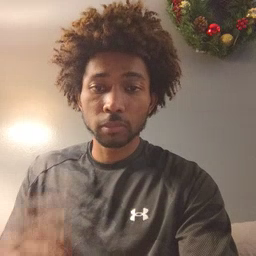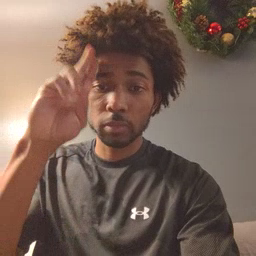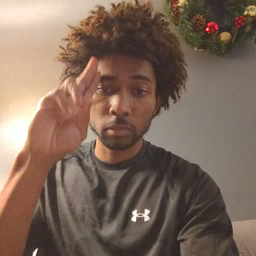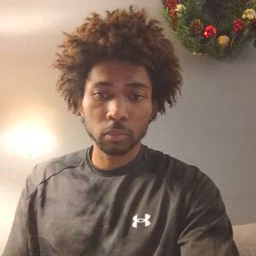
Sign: uncle